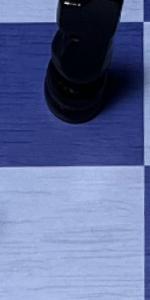
Label: Empty